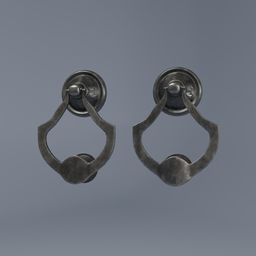
Label: mechanical